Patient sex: M
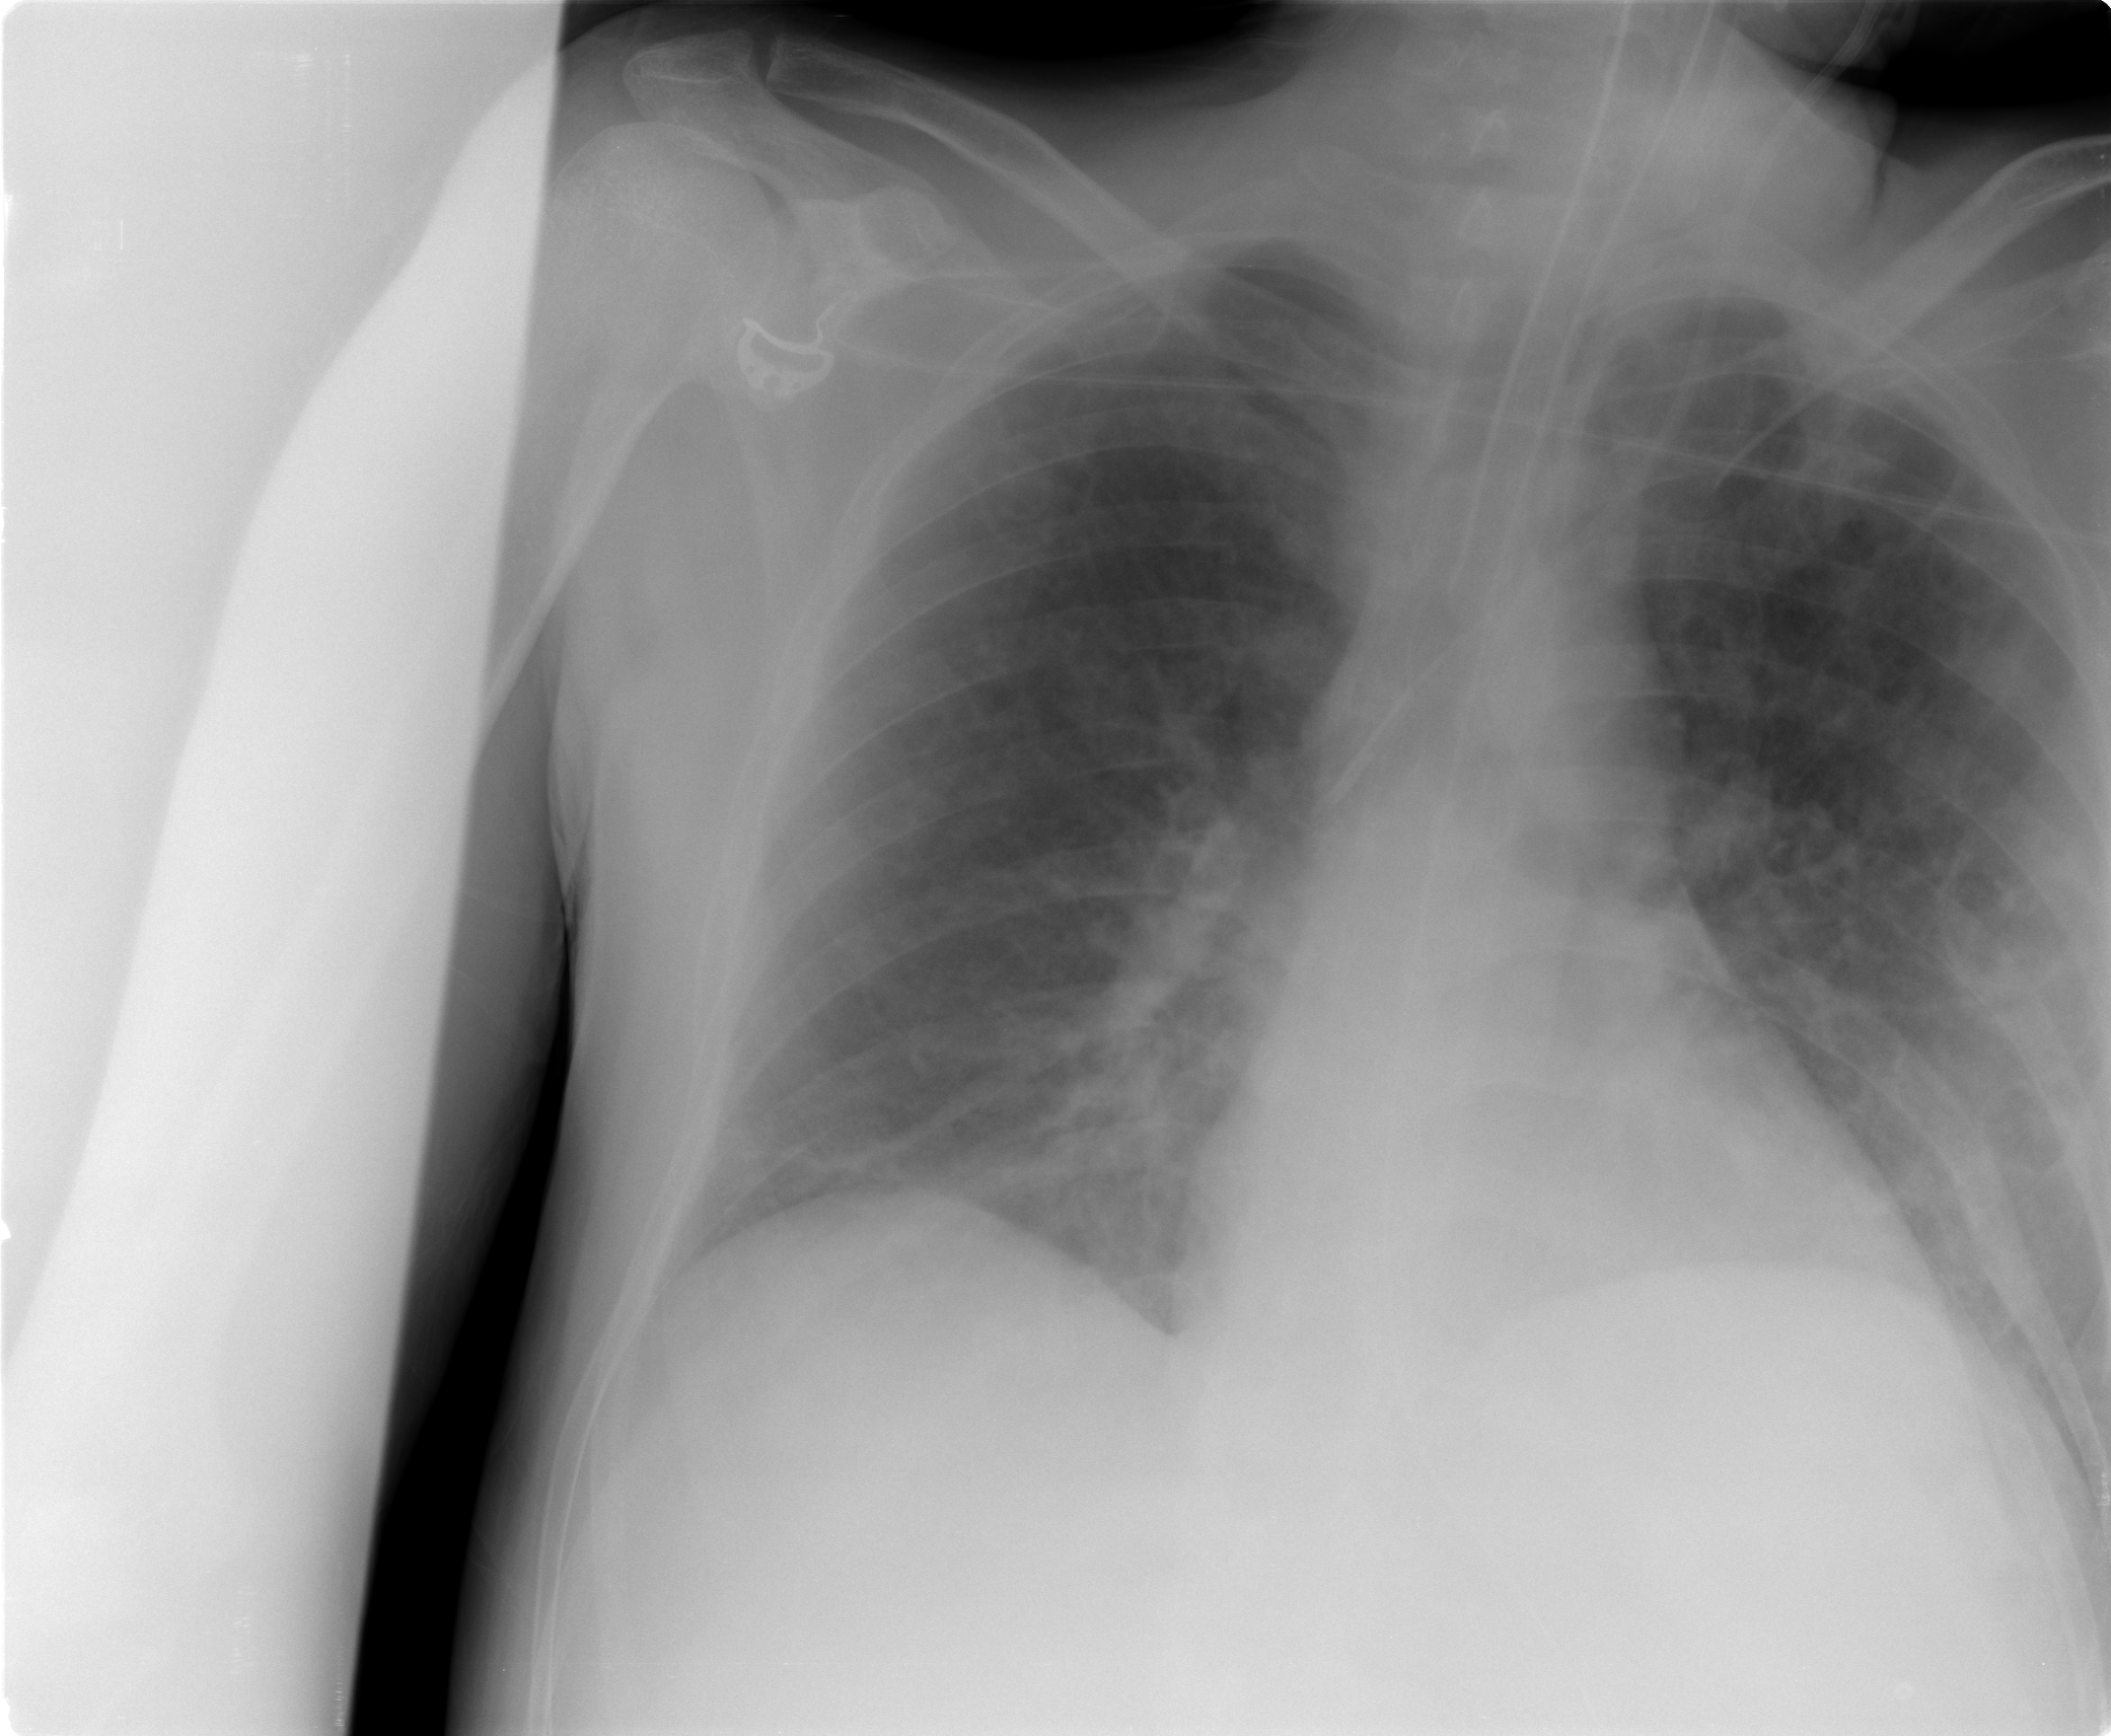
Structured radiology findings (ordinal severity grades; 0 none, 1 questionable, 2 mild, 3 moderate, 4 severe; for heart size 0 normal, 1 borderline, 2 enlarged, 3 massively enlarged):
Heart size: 1
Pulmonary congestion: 2
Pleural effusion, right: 0
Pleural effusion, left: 2
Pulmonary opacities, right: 2
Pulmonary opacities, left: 3
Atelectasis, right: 3
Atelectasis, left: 3